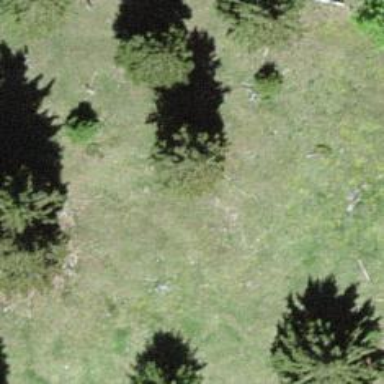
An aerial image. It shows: Needle-leaved tree in natural setting.